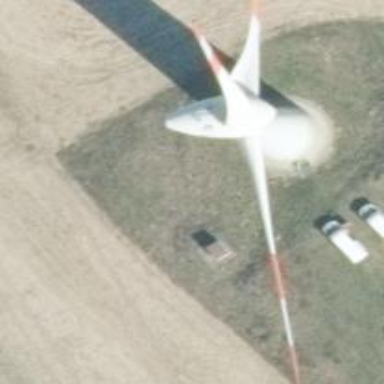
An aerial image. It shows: Wind generator using horizontal axis wind turbines.